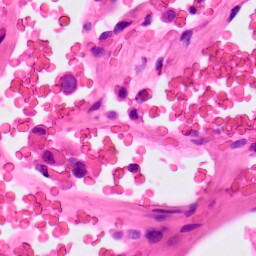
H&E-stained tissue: Lung